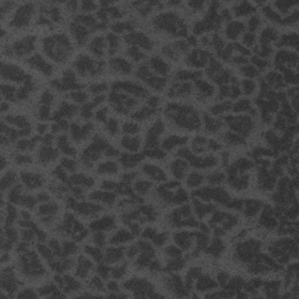
Label: frost